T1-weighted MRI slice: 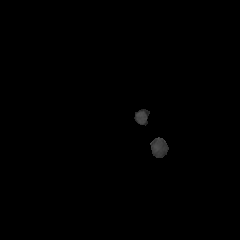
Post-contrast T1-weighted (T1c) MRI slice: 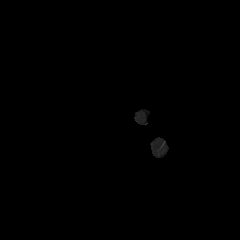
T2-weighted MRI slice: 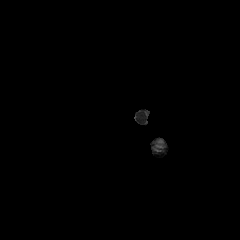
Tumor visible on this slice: no